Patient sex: M
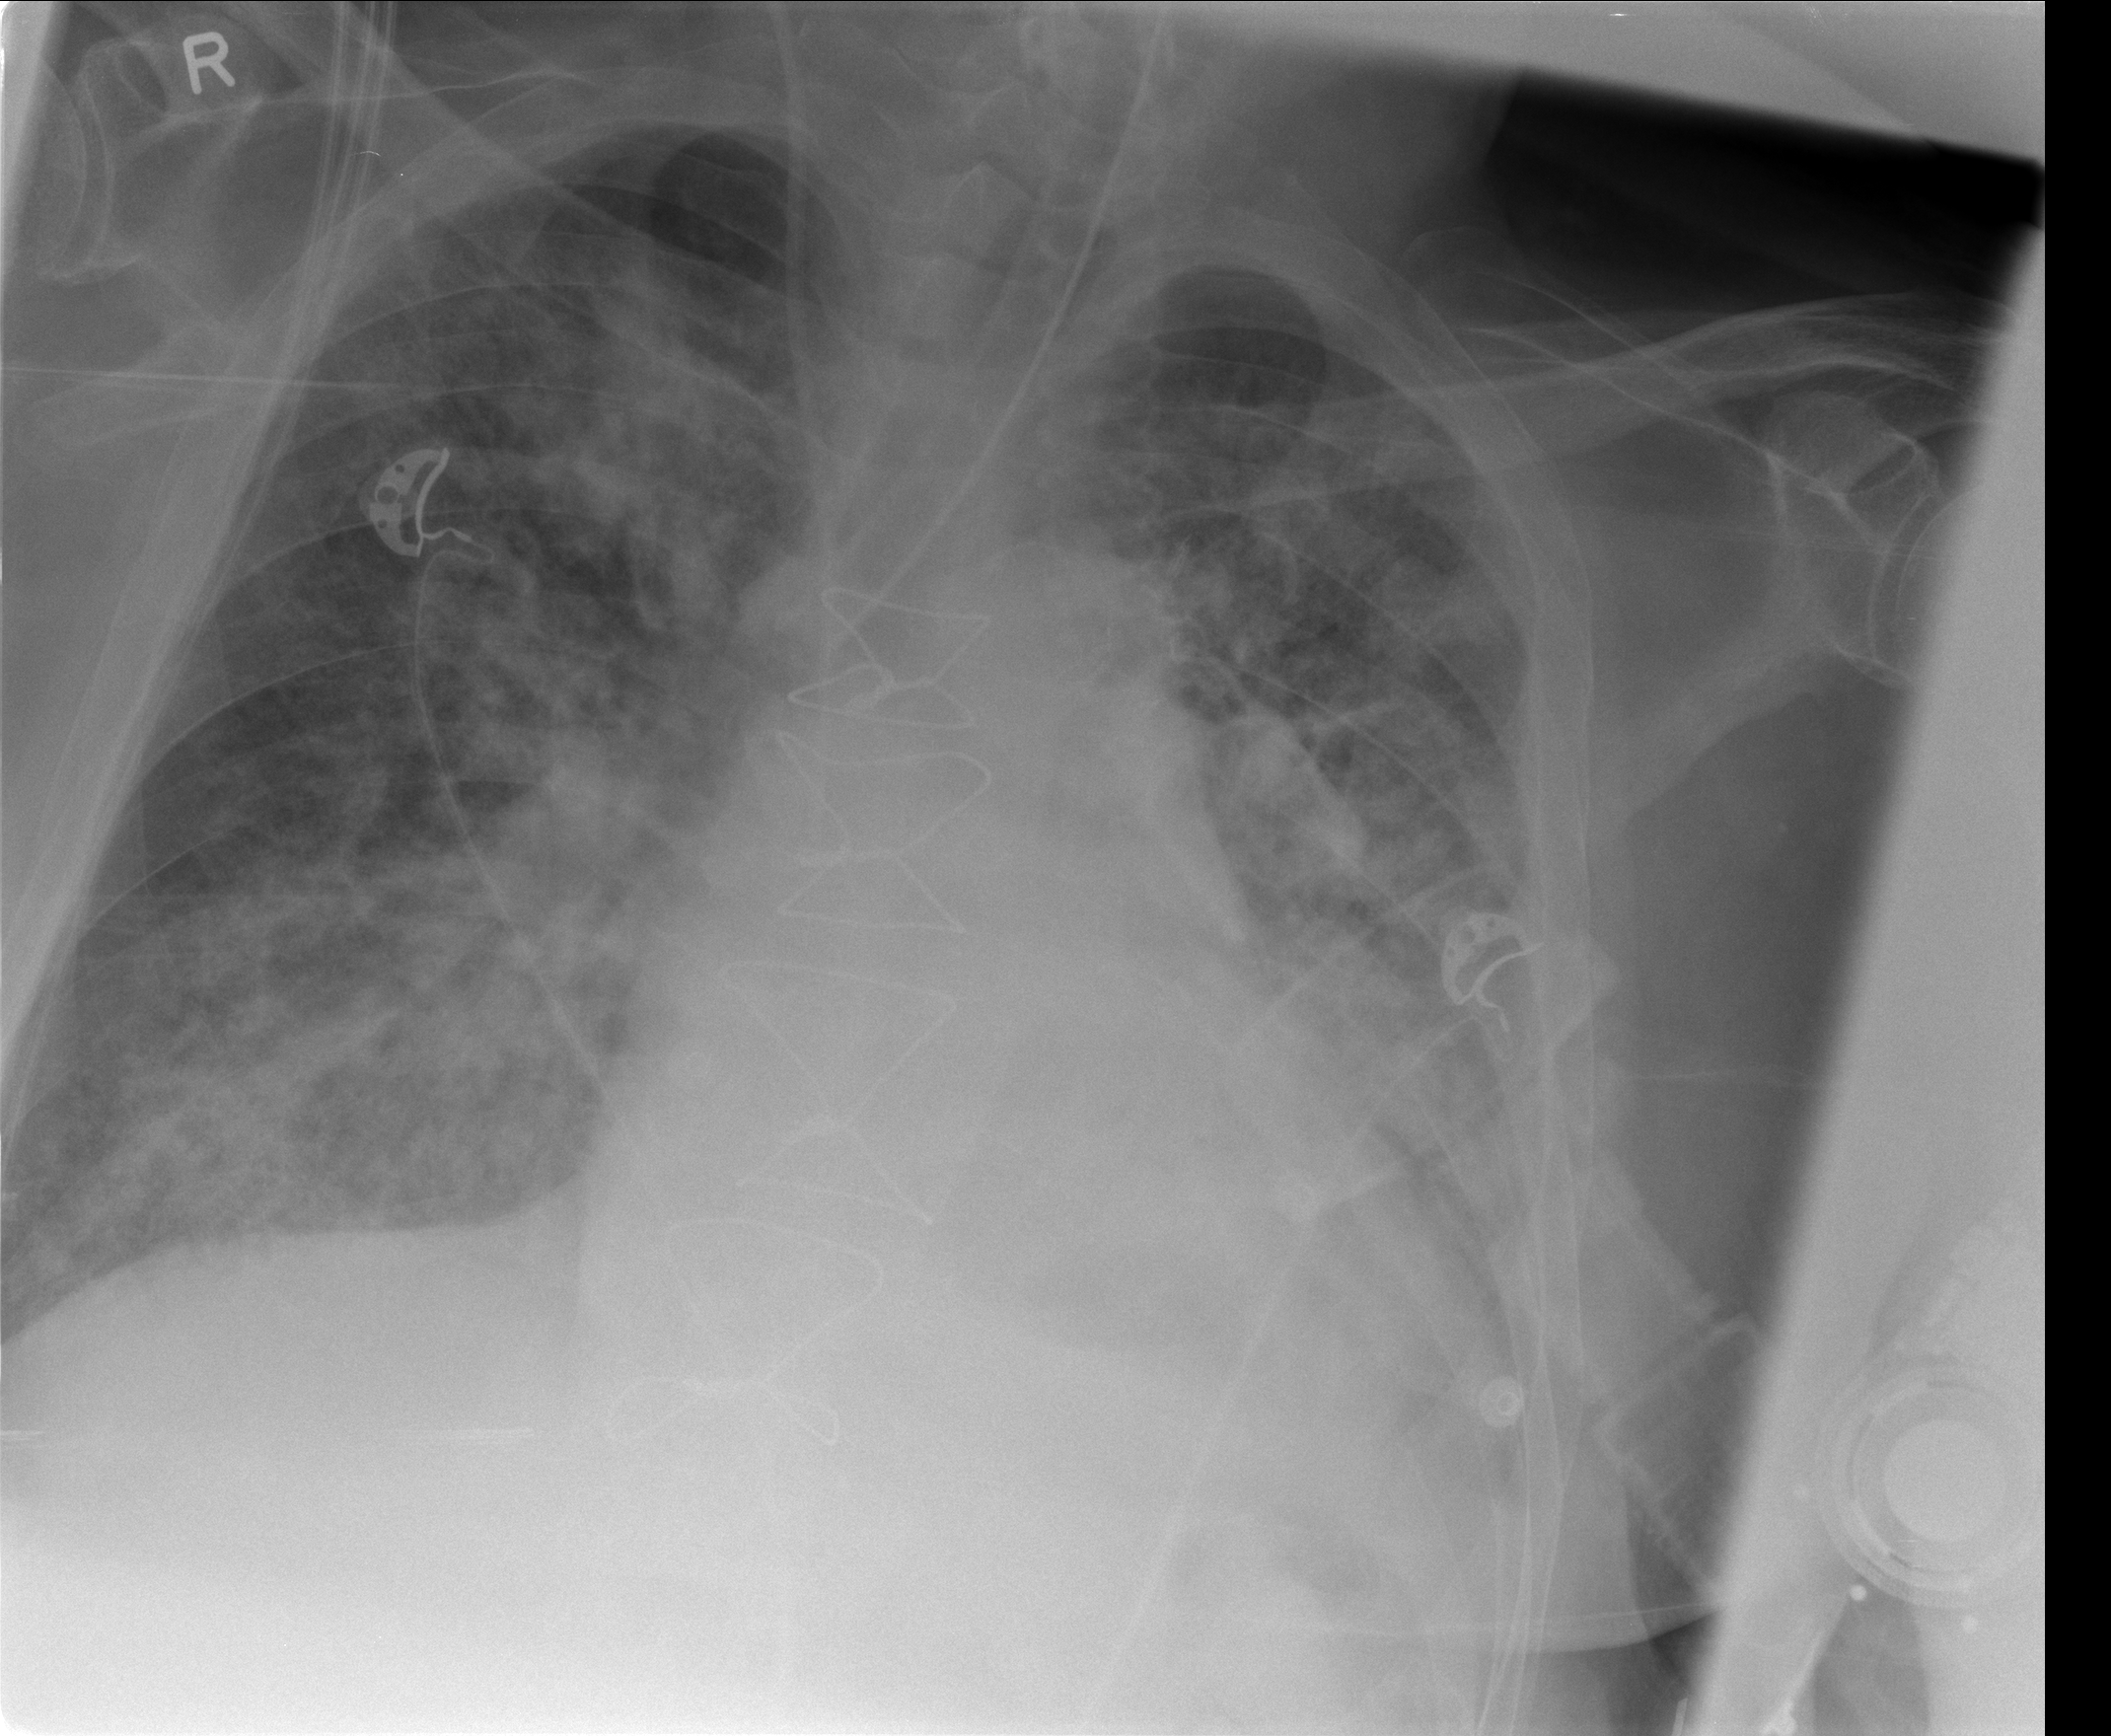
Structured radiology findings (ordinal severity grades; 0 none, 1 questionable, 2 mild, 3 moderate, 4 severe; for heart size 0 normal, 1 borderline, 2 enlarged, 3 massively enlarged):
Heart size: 2
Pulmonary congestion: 2
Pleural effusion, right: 0
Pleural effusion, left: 2
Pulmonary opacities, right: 4
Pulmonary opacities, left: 3
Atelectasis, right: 2
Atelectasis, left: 2